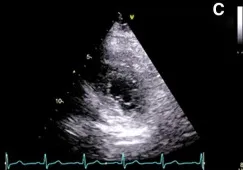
Two-dimensional transthoracic echocardiography 1 week before the radiotherapy course , illustrating the normal thickness of the left, and ,right ventricular walls,. (C) PSAX in the end-systole.
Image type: radiology (ultrasound)